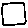
Label: square